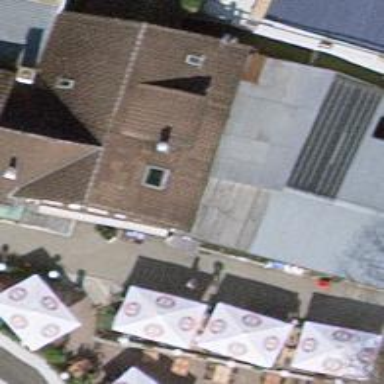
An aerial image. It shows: Restaurant.